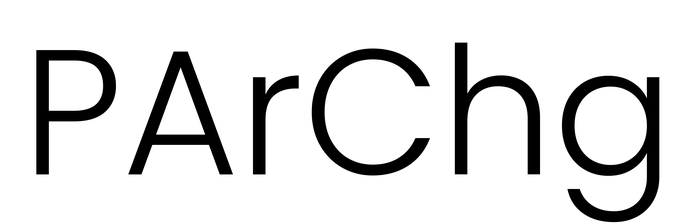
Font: Poppins-Light